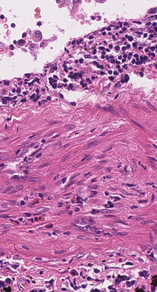
Tumor epithelial tissue: no
Tumor-associated stroma tissue: yes
Normal tissue: no